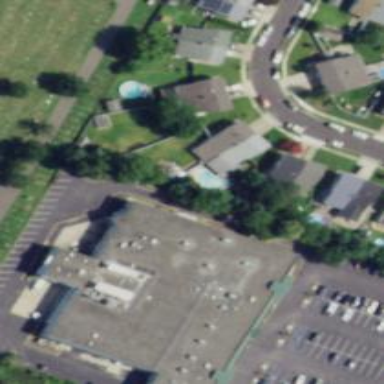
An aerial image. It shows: Building that houses fitness center.